Question: I'm in the development environment and I want to send out test emails via my console. I got the console going nice, but its not sending.
I go to Spree's Mail Method Settings and here's what I got:

I've double checked the password. I've Googled the hell out of it. I can't figure out how to get this thing to work.
Key Question: How does one get email working in Spree from the development environment?
: <URL>
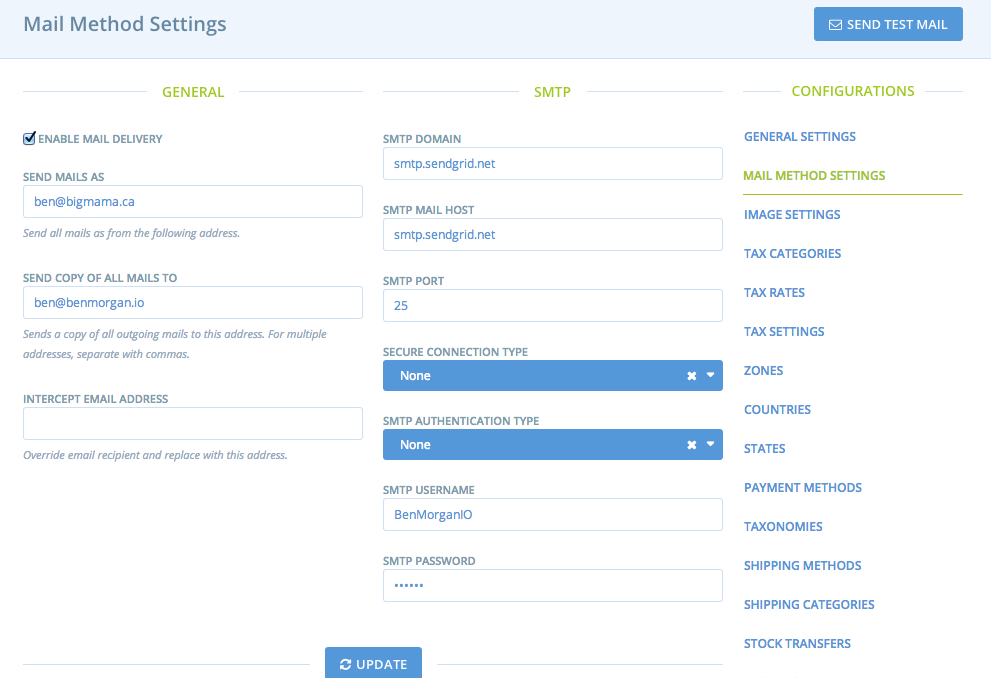
Answer: The problem is that you need a local email server that can receive your emails. To test the setup in development install the mailcatcher gem, that you will use as a SMTP server in development, catching all incoming mails and displaying them on 'http://localhost:1080/:'
Just run in the terminal
> gem install mailcatcher
then run 'mailcatcher' in the console. A toy SMTP server will be running on port 1025 catching emails and displaing them on HTTP port 1080.
Then just goto the spree admin panel and configure it. The following settings work perfectly for me without any code writing.

After I clicked on 'send test mail' I got the following email on my localhost: